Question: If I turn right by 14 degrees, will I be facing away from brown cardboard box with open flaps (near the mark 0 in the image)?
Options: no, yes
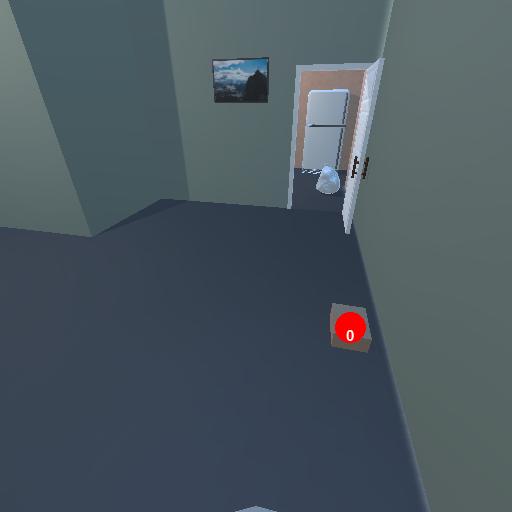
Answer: no